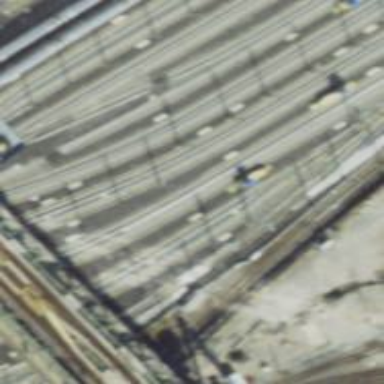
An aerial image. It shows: Electrified rail yard for railway service.